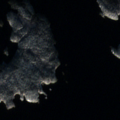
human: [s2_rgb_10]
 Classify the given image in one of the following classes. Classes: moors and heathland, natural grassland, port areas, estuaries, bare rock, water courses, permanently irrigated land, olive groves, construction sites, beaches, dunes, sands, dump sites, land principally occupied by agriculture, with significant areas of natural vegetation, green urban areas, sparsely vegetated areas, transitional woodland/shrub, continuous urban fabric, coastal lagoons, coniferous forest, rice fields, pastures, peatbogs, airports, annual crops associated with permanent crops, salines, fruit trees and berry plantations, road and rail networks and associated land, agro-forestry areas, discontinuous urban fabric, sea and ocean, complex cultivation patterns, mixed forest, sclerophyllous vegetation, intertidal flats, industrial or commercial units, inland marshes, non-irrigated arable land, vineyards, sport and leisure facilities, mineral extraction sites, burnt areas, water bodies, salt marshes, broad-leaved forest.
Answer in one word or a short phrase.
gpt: coniferous forest, water bodies